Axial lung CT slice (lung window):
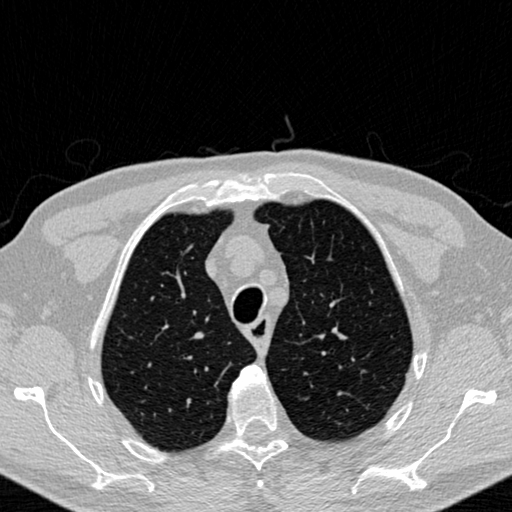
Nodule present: no